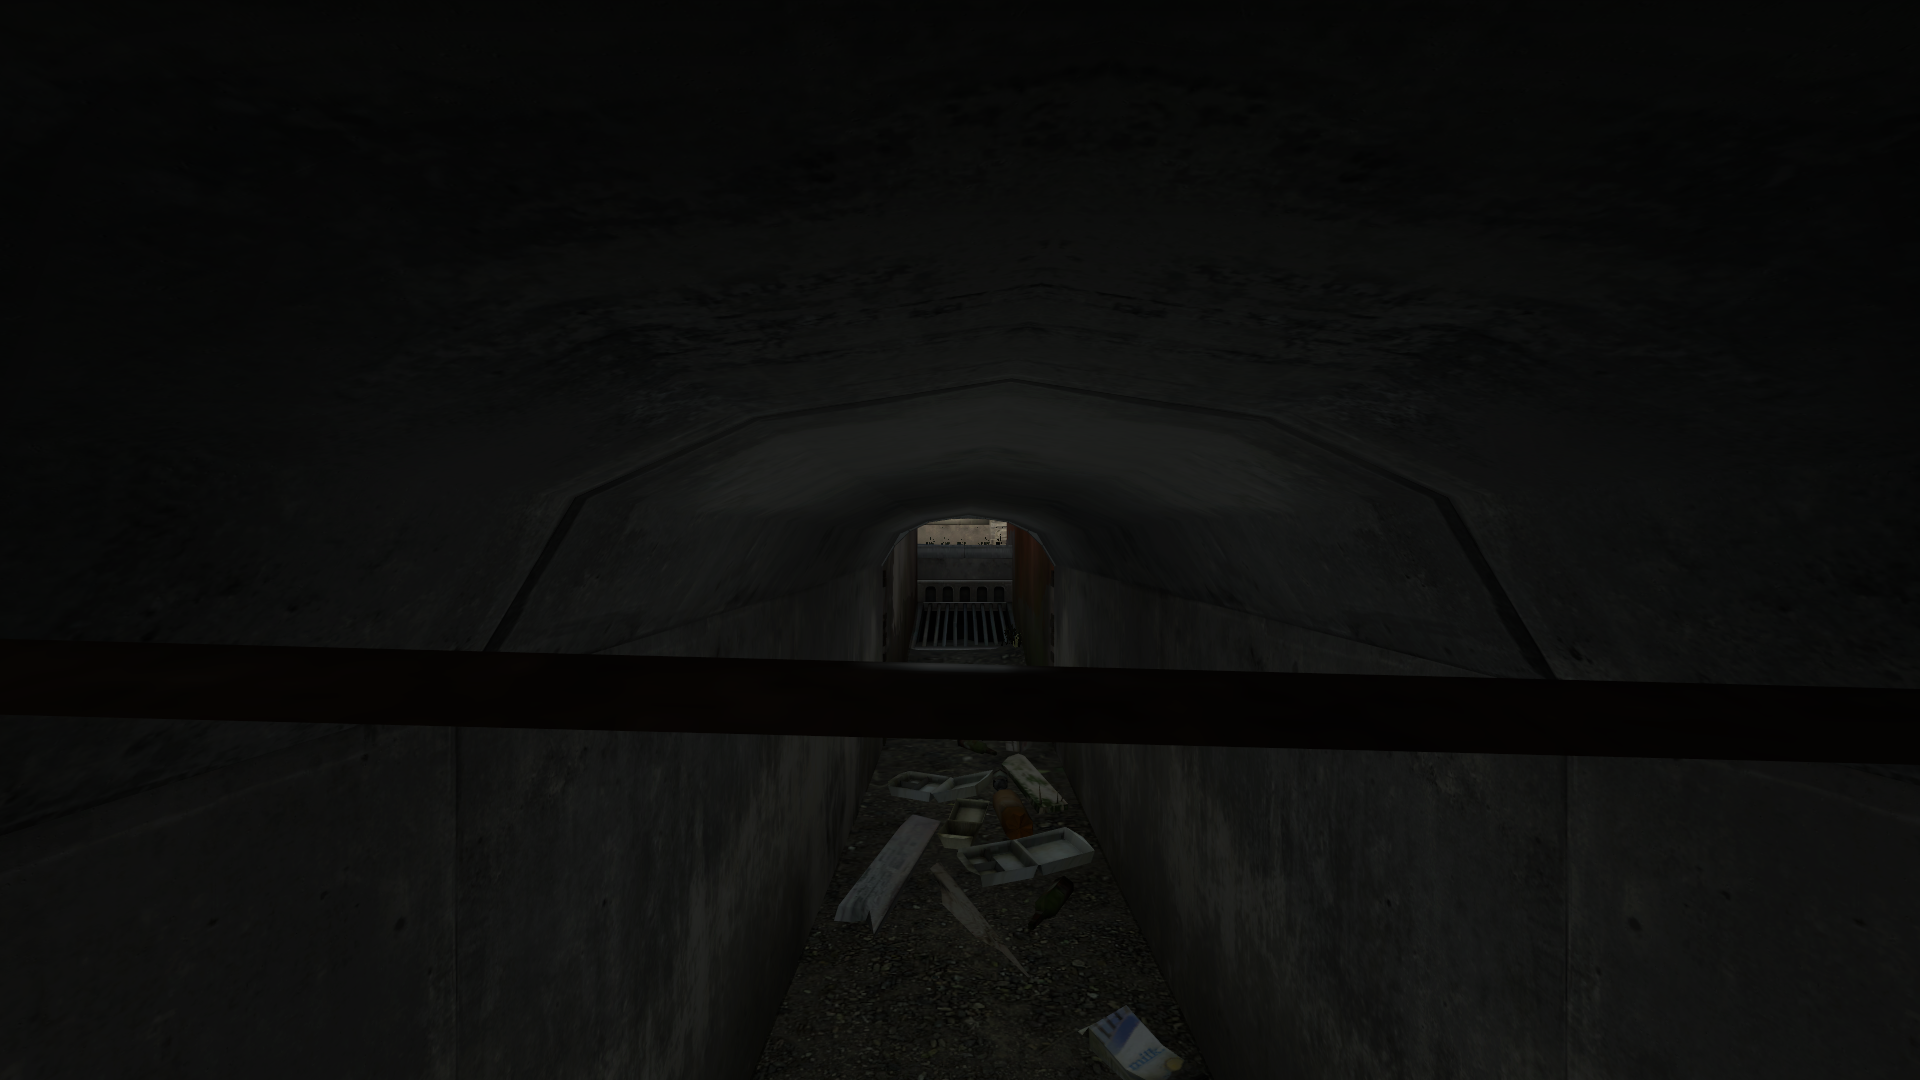
Map: de_inferno